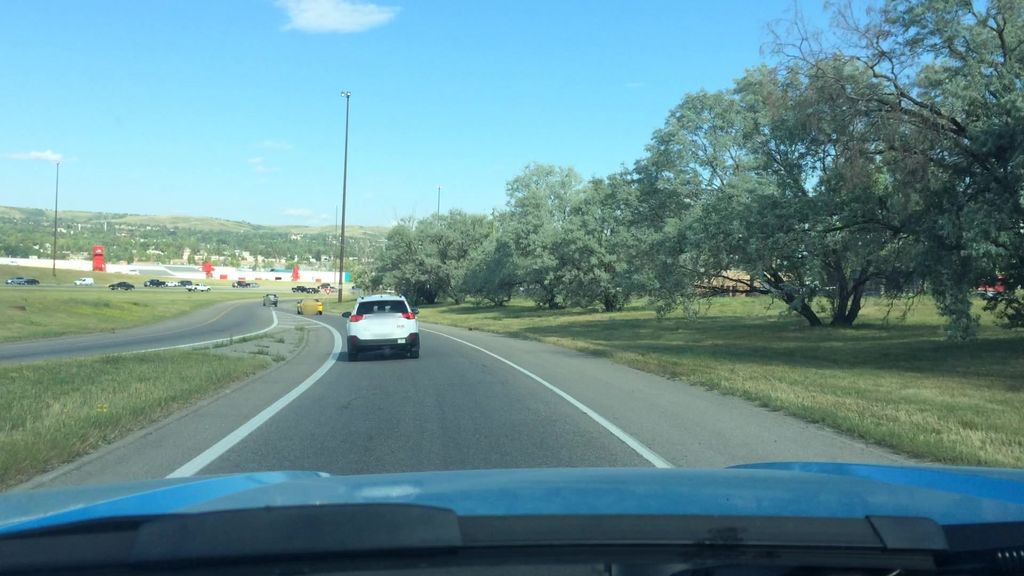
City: calgary